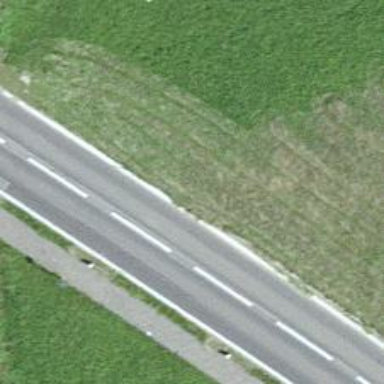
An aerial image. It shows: Tertiary road.